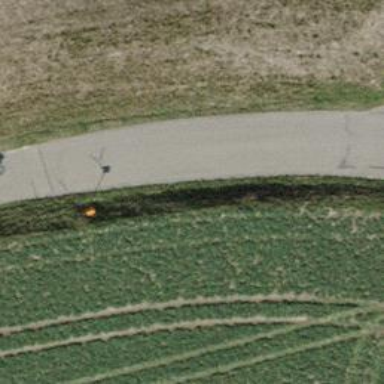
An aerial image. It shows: Pipeline marker.